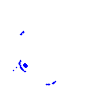
Particle: proton